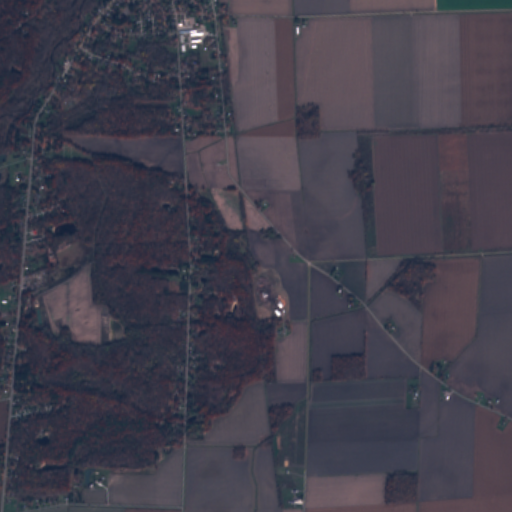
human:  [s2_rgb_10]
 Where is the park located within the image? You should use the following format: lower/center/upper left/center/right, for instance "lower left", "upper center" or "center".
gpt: The park is located in the upper left of the image.
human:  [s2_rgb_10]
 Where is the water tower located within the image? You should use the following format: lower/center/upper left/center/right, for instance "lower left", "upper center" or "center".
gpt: The water tower is located in the upper center of the image.
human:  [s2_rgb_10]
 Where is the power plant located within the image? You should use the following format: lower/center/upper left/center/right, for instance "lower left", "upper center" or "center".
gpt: There is no power plant in the image.